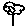
Label: flower